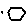
Label: hexagon